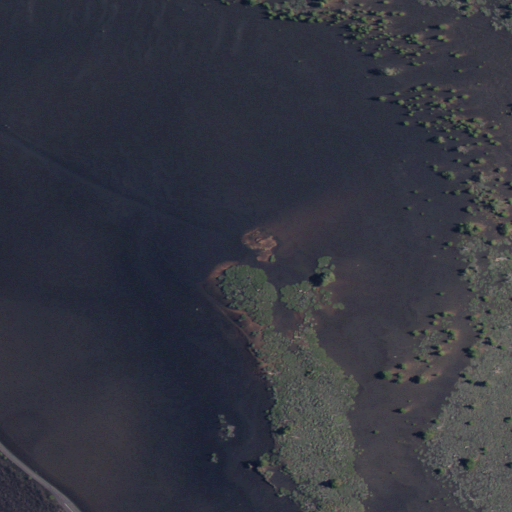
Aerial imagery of mountain in Idaho named Inferno Cone containing shrub, open water, evergreen forest, medium intensity development, and open development